Question: I'm working with some grid data and I'm having problems with working with discrete diverging scales. Specifically, how to set the midpoint so it's not at the center of the range. This is a reproducible example to get what i mean:
'''
library(ggplot2)
grid <- expand.grid(lon = seq(0, 360, by = 2), lat = seq(-90, 0, by = 2))
grid$z <- with(grid, cos(lat*pi/180) - .7)
ggplot(grid, aes(lon, lat)) +
geom_raster(aes(fill = cut_width(z, .1))) +
scale_fill_brewer(palette = "RdBu")
'''

Here, the center of the scale is not a the divide between positive and negative values. I know I could use a continuous scale, but I find that having fewer colours help with what I'm trying to show.
Is there a way to shift the midpoint in a discrete scale? Other alternatives that achieve the same result are welcome too.
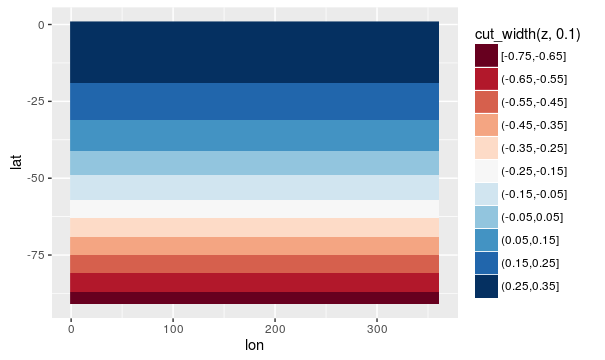
Answer: The issue is that your cut points are not falling symmetrically around 0, and are mapping directly to your colors. One approach is to manually set your cut points so that they center around 0. Then, just make sure to not drop unused levels in the legend:
'''
zCuts <-
seq(-.7, 0.7, length.out = 10)
ggplot(grid, aes(lon, lat)) +
geom_raster(aes(fill = cut(z, zCuts))) +
scale_fill_brewer(palette = "RdBu"
, drop = FALSE)
'''
<URL>
If you are willing to go with a gradient instead of such discrete colors, you can use 'scale_fill_gradient2' which by default centers at 0 and ranges between two colors:
'''
ggplot(grid, aes(lon, lat)) +
geom_raster(aes(fill = z)) +
scale_fill_gradient2()
'''
<URL>
Or, if you really want the interpolation from Color Brewer, you can set the 'limits' argument in 'scale_fill_distiller' and get a gradient that way instead. Here, I set them at '+' and '-' the range around 0 ('max(abs(grid$z))' is getting the largest deviation from 0, whether it is the min or the max, to ensure that the range is symetrical). If you are using more than the 11 available values, that is probably the best way to go:
'''
ggplot(grid, aes(lon, lat)) +
geom_raster(aes(fill = z)) +
scale_fill_distiller(palette = "RdBu"
, limits = c(-1,1)*max(abs(grid$z))
)
'''
<URL>
If you want more colors, without doing a gradient, you are probably going to need to construct your own palette manually with more colors. The more you add, the less the distinction between the colors you will find. Here is one example stitching together two palettes to ensure that you are working from colors that are distinct.
'''
zCuts <-
seq(-.7, 0.7, length.out = 20)
myPallette <-
c(rev(brewer.pal(9, "YlOrRd"))
, "white"
, brewer.pal(9, "Blues"))
ggplot(grid, aes(lon, lat)) +
geom_raster(aes(fill = cut(z, zCuts))) +
scale_fill_manual(values = myPallette
, drop = FALSE)
'''
<URL>